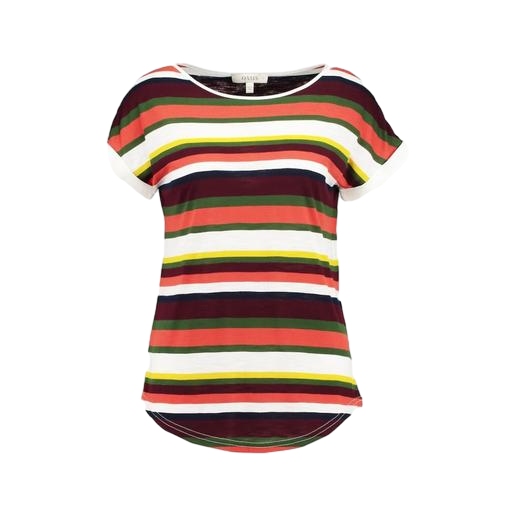
striped t-shirt, multicolor red t-shirt, multicolor scoop neck t-shirt, white background